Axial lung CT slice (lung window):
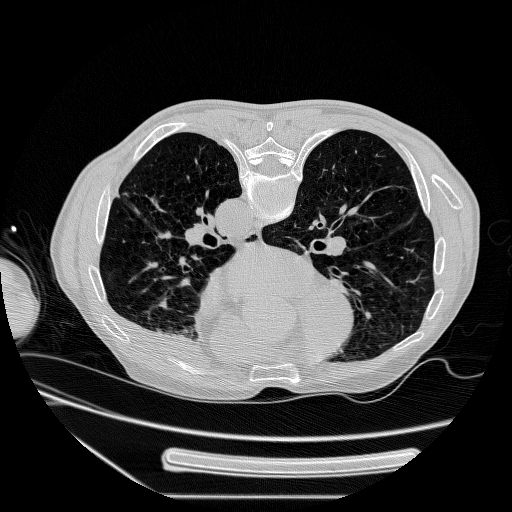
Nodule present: no